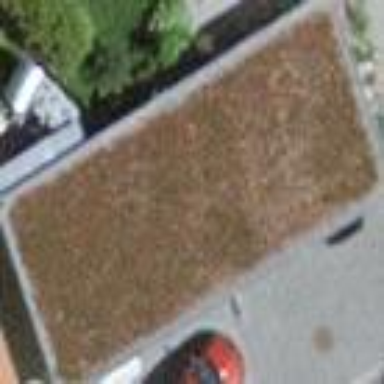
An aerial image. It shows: View of roof of building.